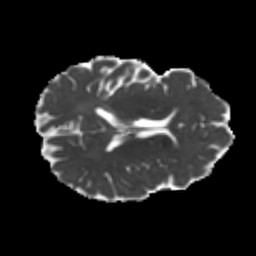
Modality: MD
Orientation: axial
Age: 22
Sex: male
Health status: healthy
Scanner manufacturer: philips
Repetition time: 7.386 s
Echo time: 0.08599 s